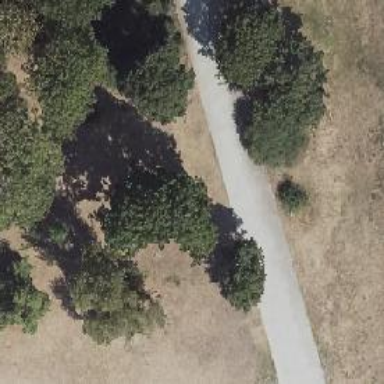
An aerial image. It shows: Broadleaved deciduous tree located in park.